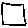
Label: square